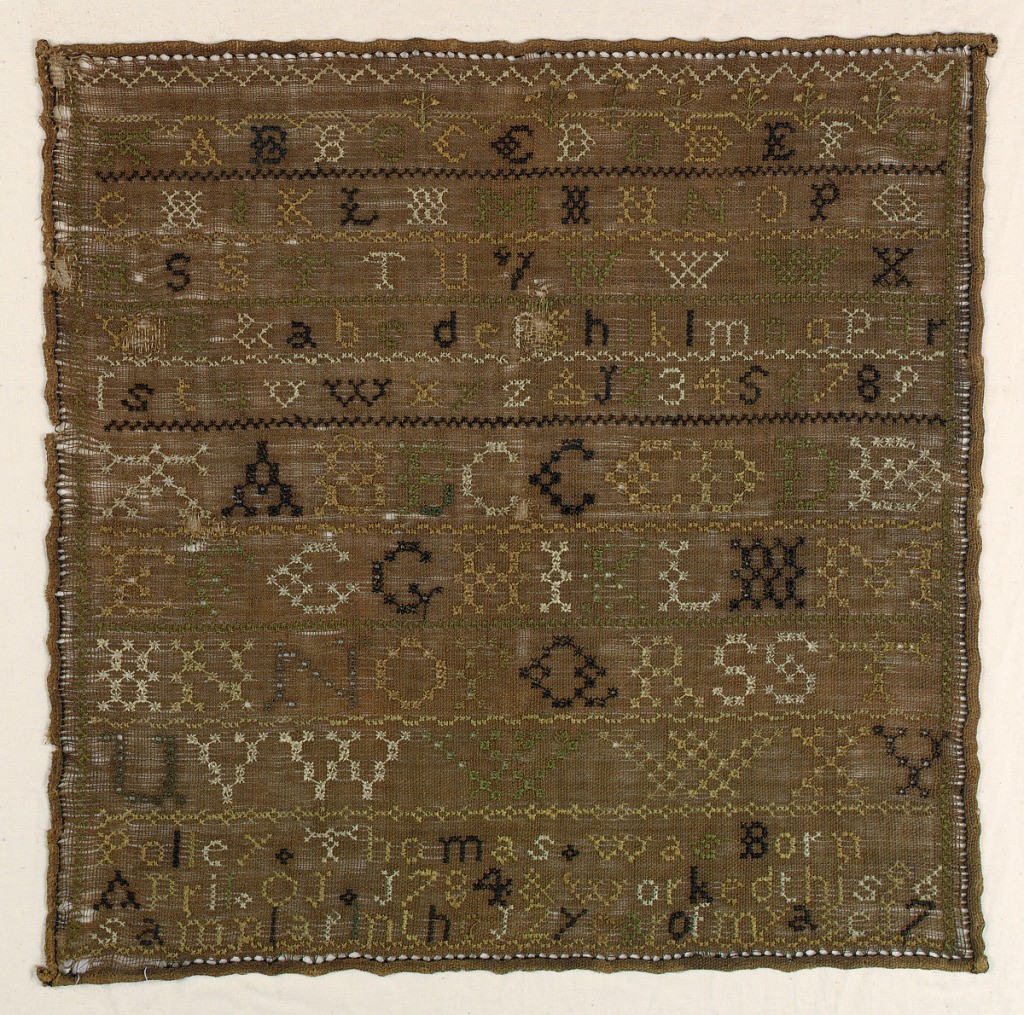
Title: Sampler
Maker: Polley Thomas, American, b. 1784
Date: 1796
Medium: silk embroidery on linen foundation Technique: embroidered in cross stitch with withdrawn and deflected element work on plain weave foundation
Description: Bands of alphabets worked in several colors on a coarse brown ground, with the inscription: Polley Thomas was born April 01 1784 and worked this sampler in the 12 year of my age 1796